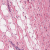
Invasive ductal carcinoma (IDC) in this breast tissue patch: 0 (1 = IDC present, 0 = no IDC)